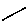
Label: line